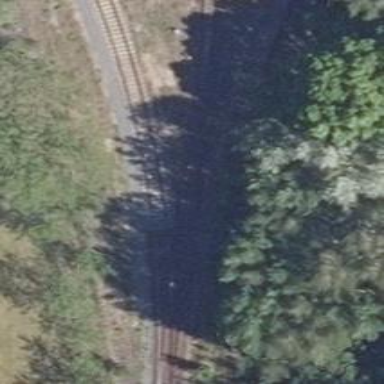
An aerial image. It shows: Railway switch.